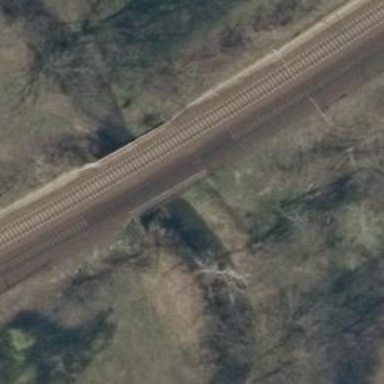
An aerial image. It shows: Bridge over electrified railway with contact line.